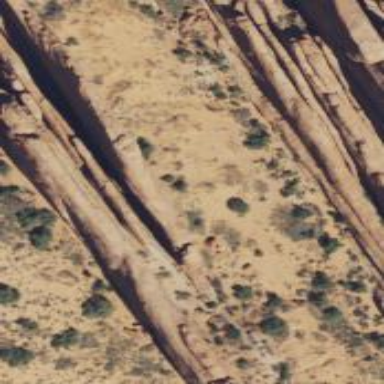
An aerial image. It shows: Cliff in nature.